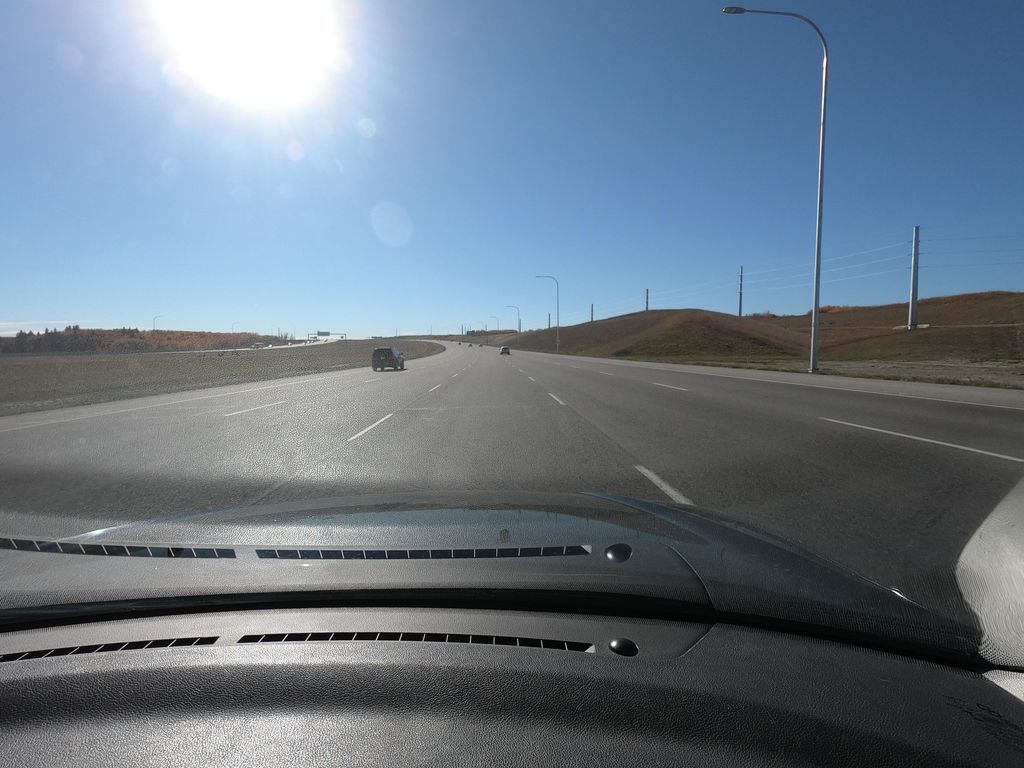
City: calgary